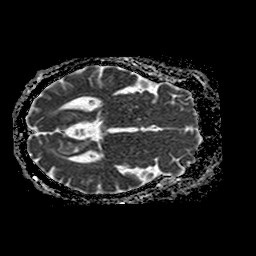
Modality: ADC
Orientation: axial
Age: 60
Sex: male
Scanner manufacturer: philips
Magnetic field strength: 1.5 T
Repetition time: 3.871 s
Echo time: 0.1015 s